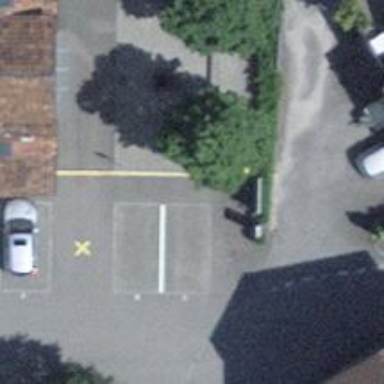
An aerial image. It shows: Post box.